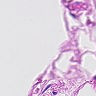
Metastatic tissue present: no